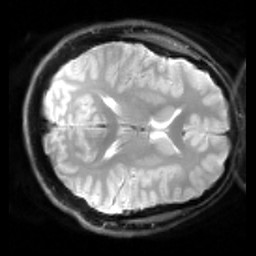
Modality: inplaneT2
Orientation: axial
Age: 21
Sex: male
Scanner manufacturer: siemens
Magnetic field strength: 3 T
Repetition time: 5 s
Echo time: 0.034 s